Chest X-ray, AP view. Patient: 9 years old, sex M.
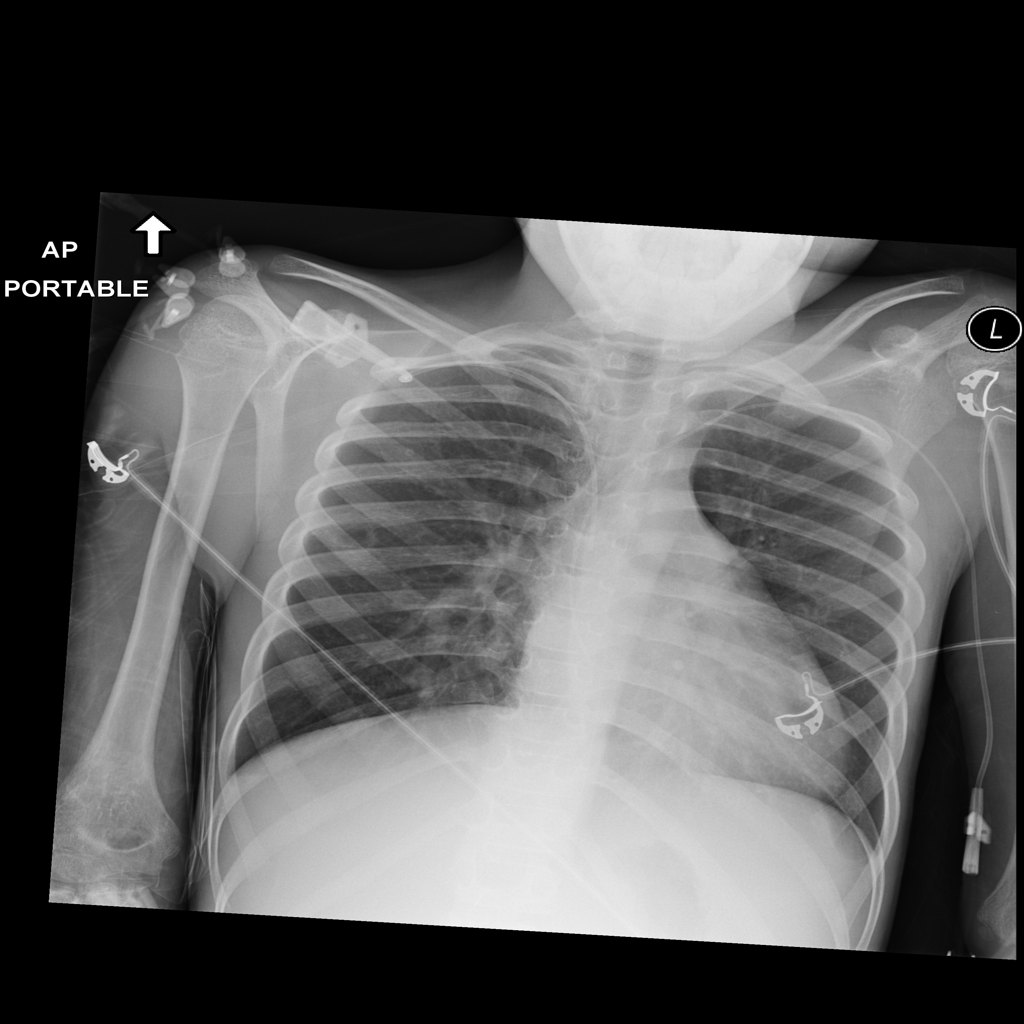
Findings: Atelectasis